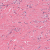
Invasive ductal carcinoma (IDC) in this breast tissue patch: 0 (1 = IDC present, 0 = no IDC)